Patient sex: M
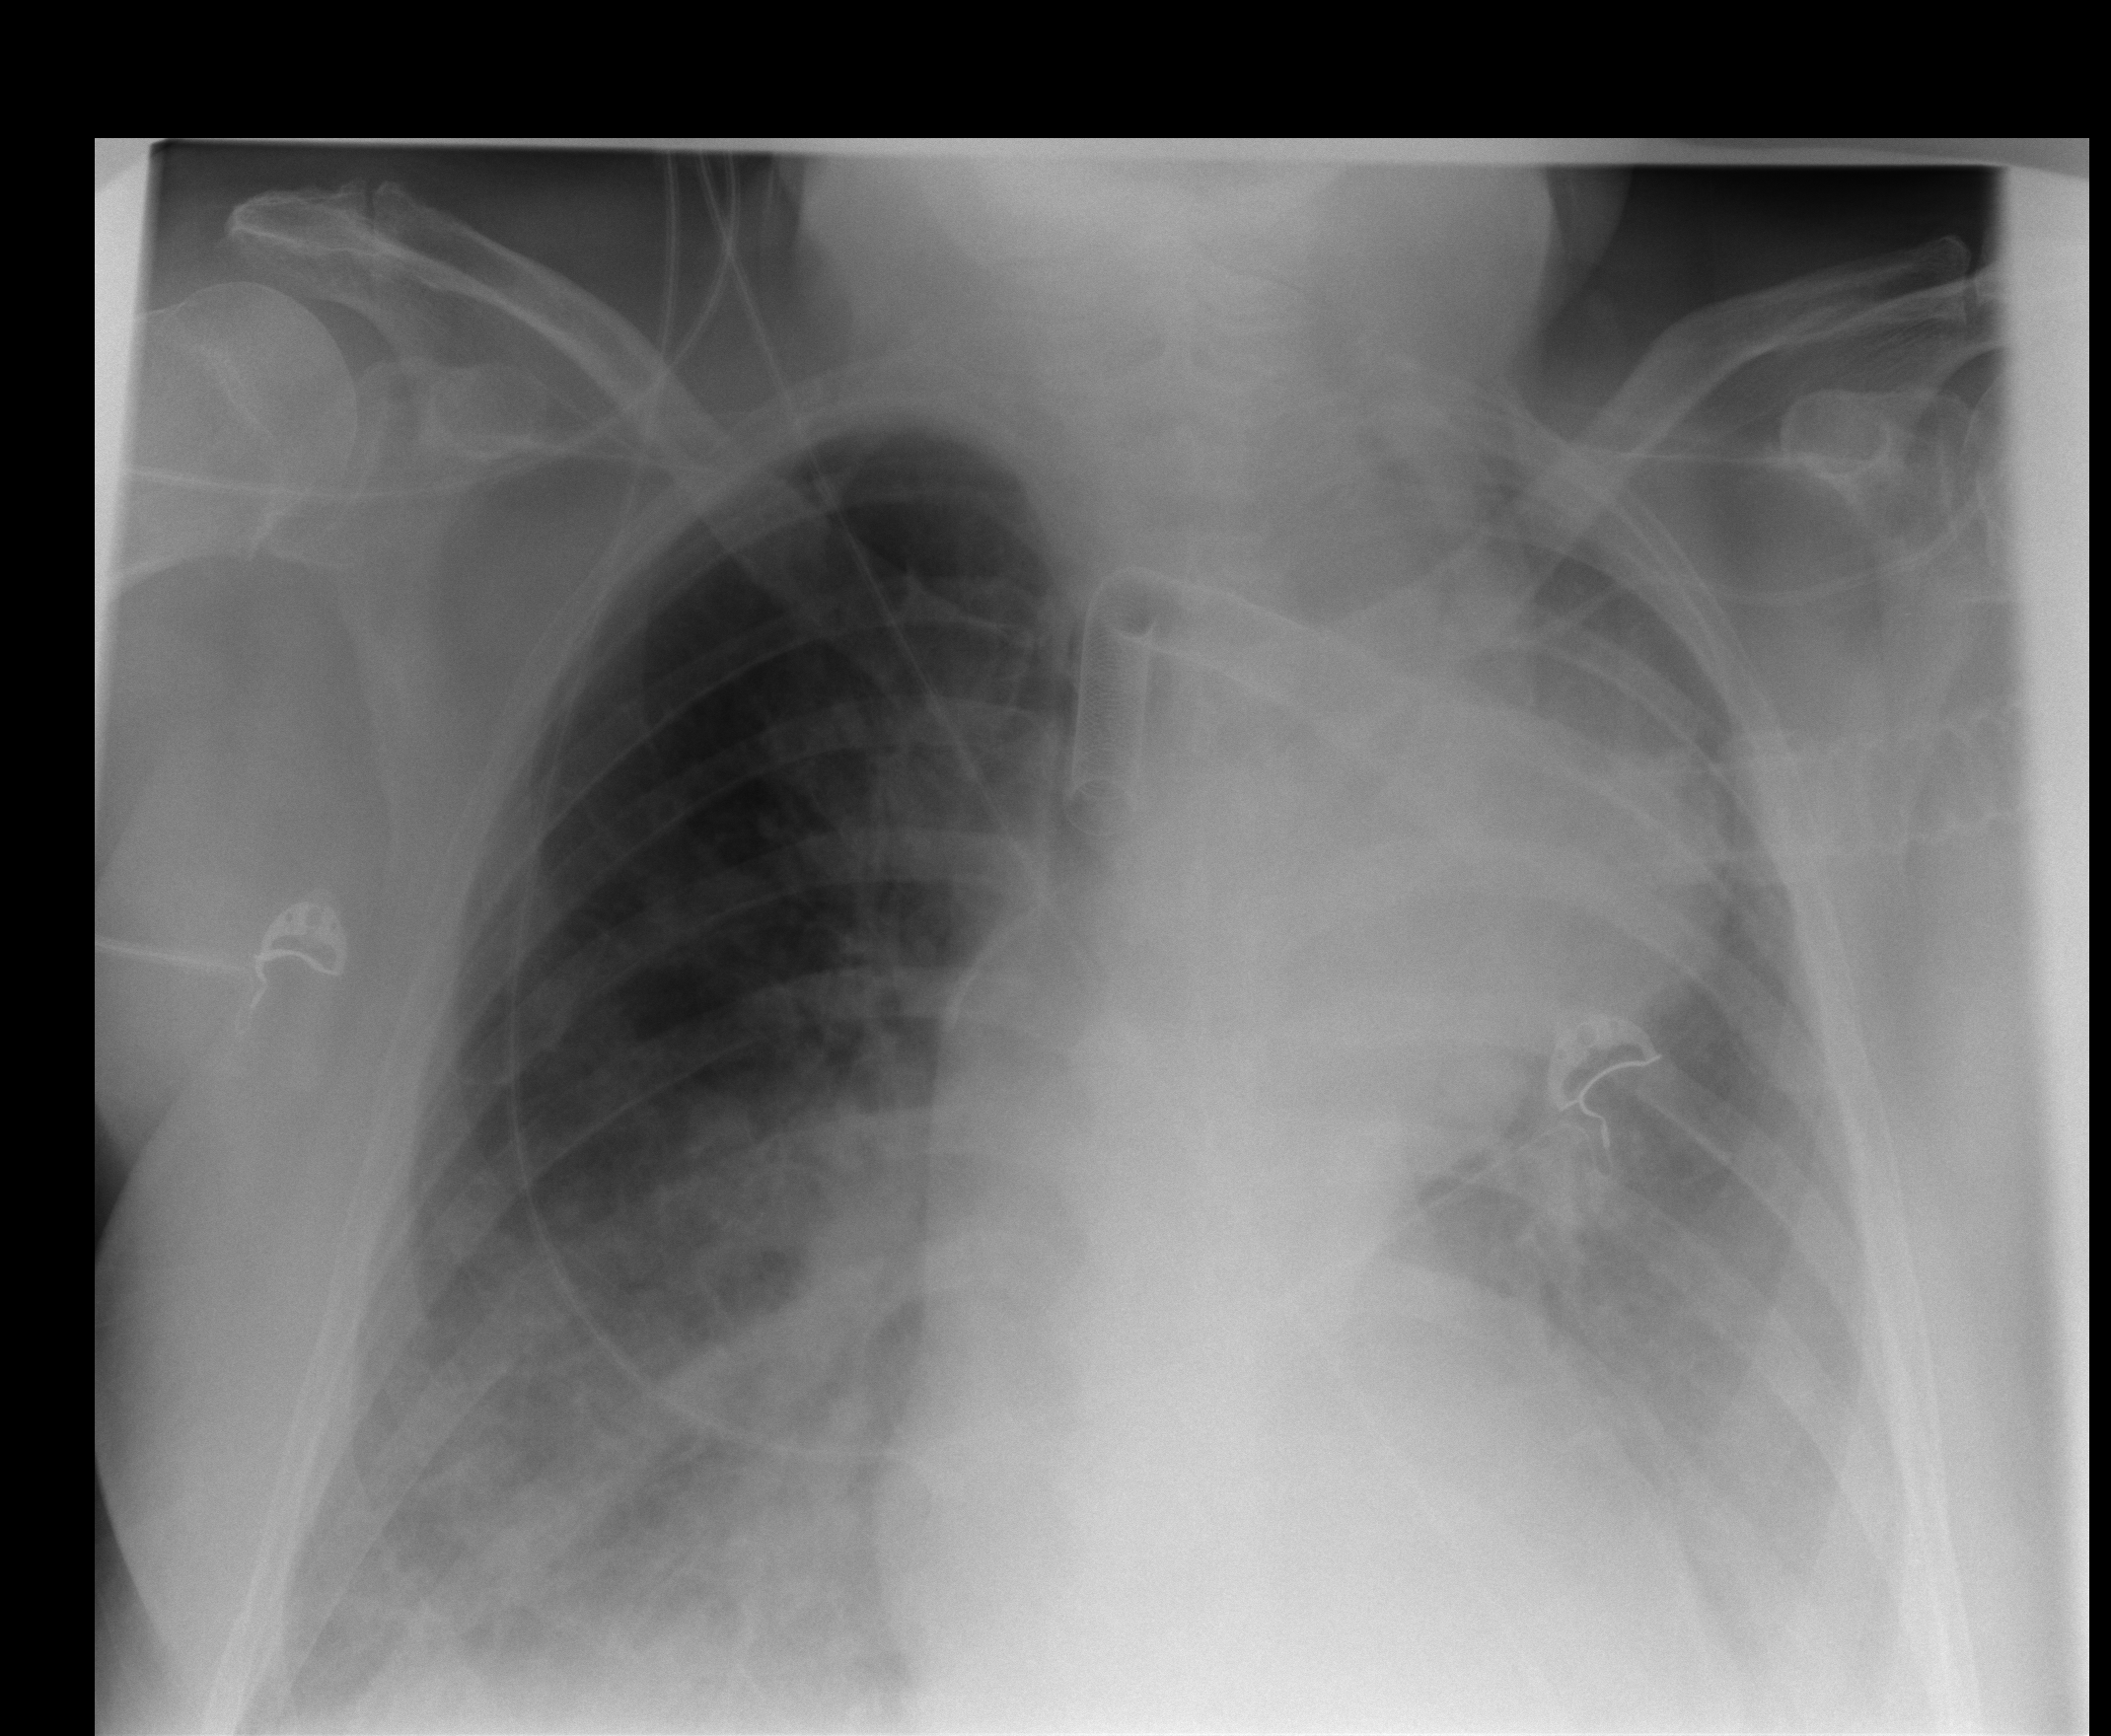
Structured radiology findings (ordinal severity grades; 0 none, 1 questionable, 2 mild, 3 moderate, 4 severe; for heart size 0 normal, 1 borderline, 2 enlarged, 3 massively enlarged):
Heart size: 0
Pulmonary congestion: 2
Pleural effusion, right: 2
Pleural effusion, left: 3
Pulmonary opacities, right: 2
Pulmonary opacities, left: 0
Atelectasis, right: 2
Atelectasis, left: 4